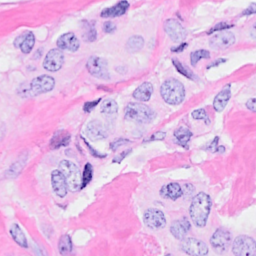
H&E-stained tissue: Breast